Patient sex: M
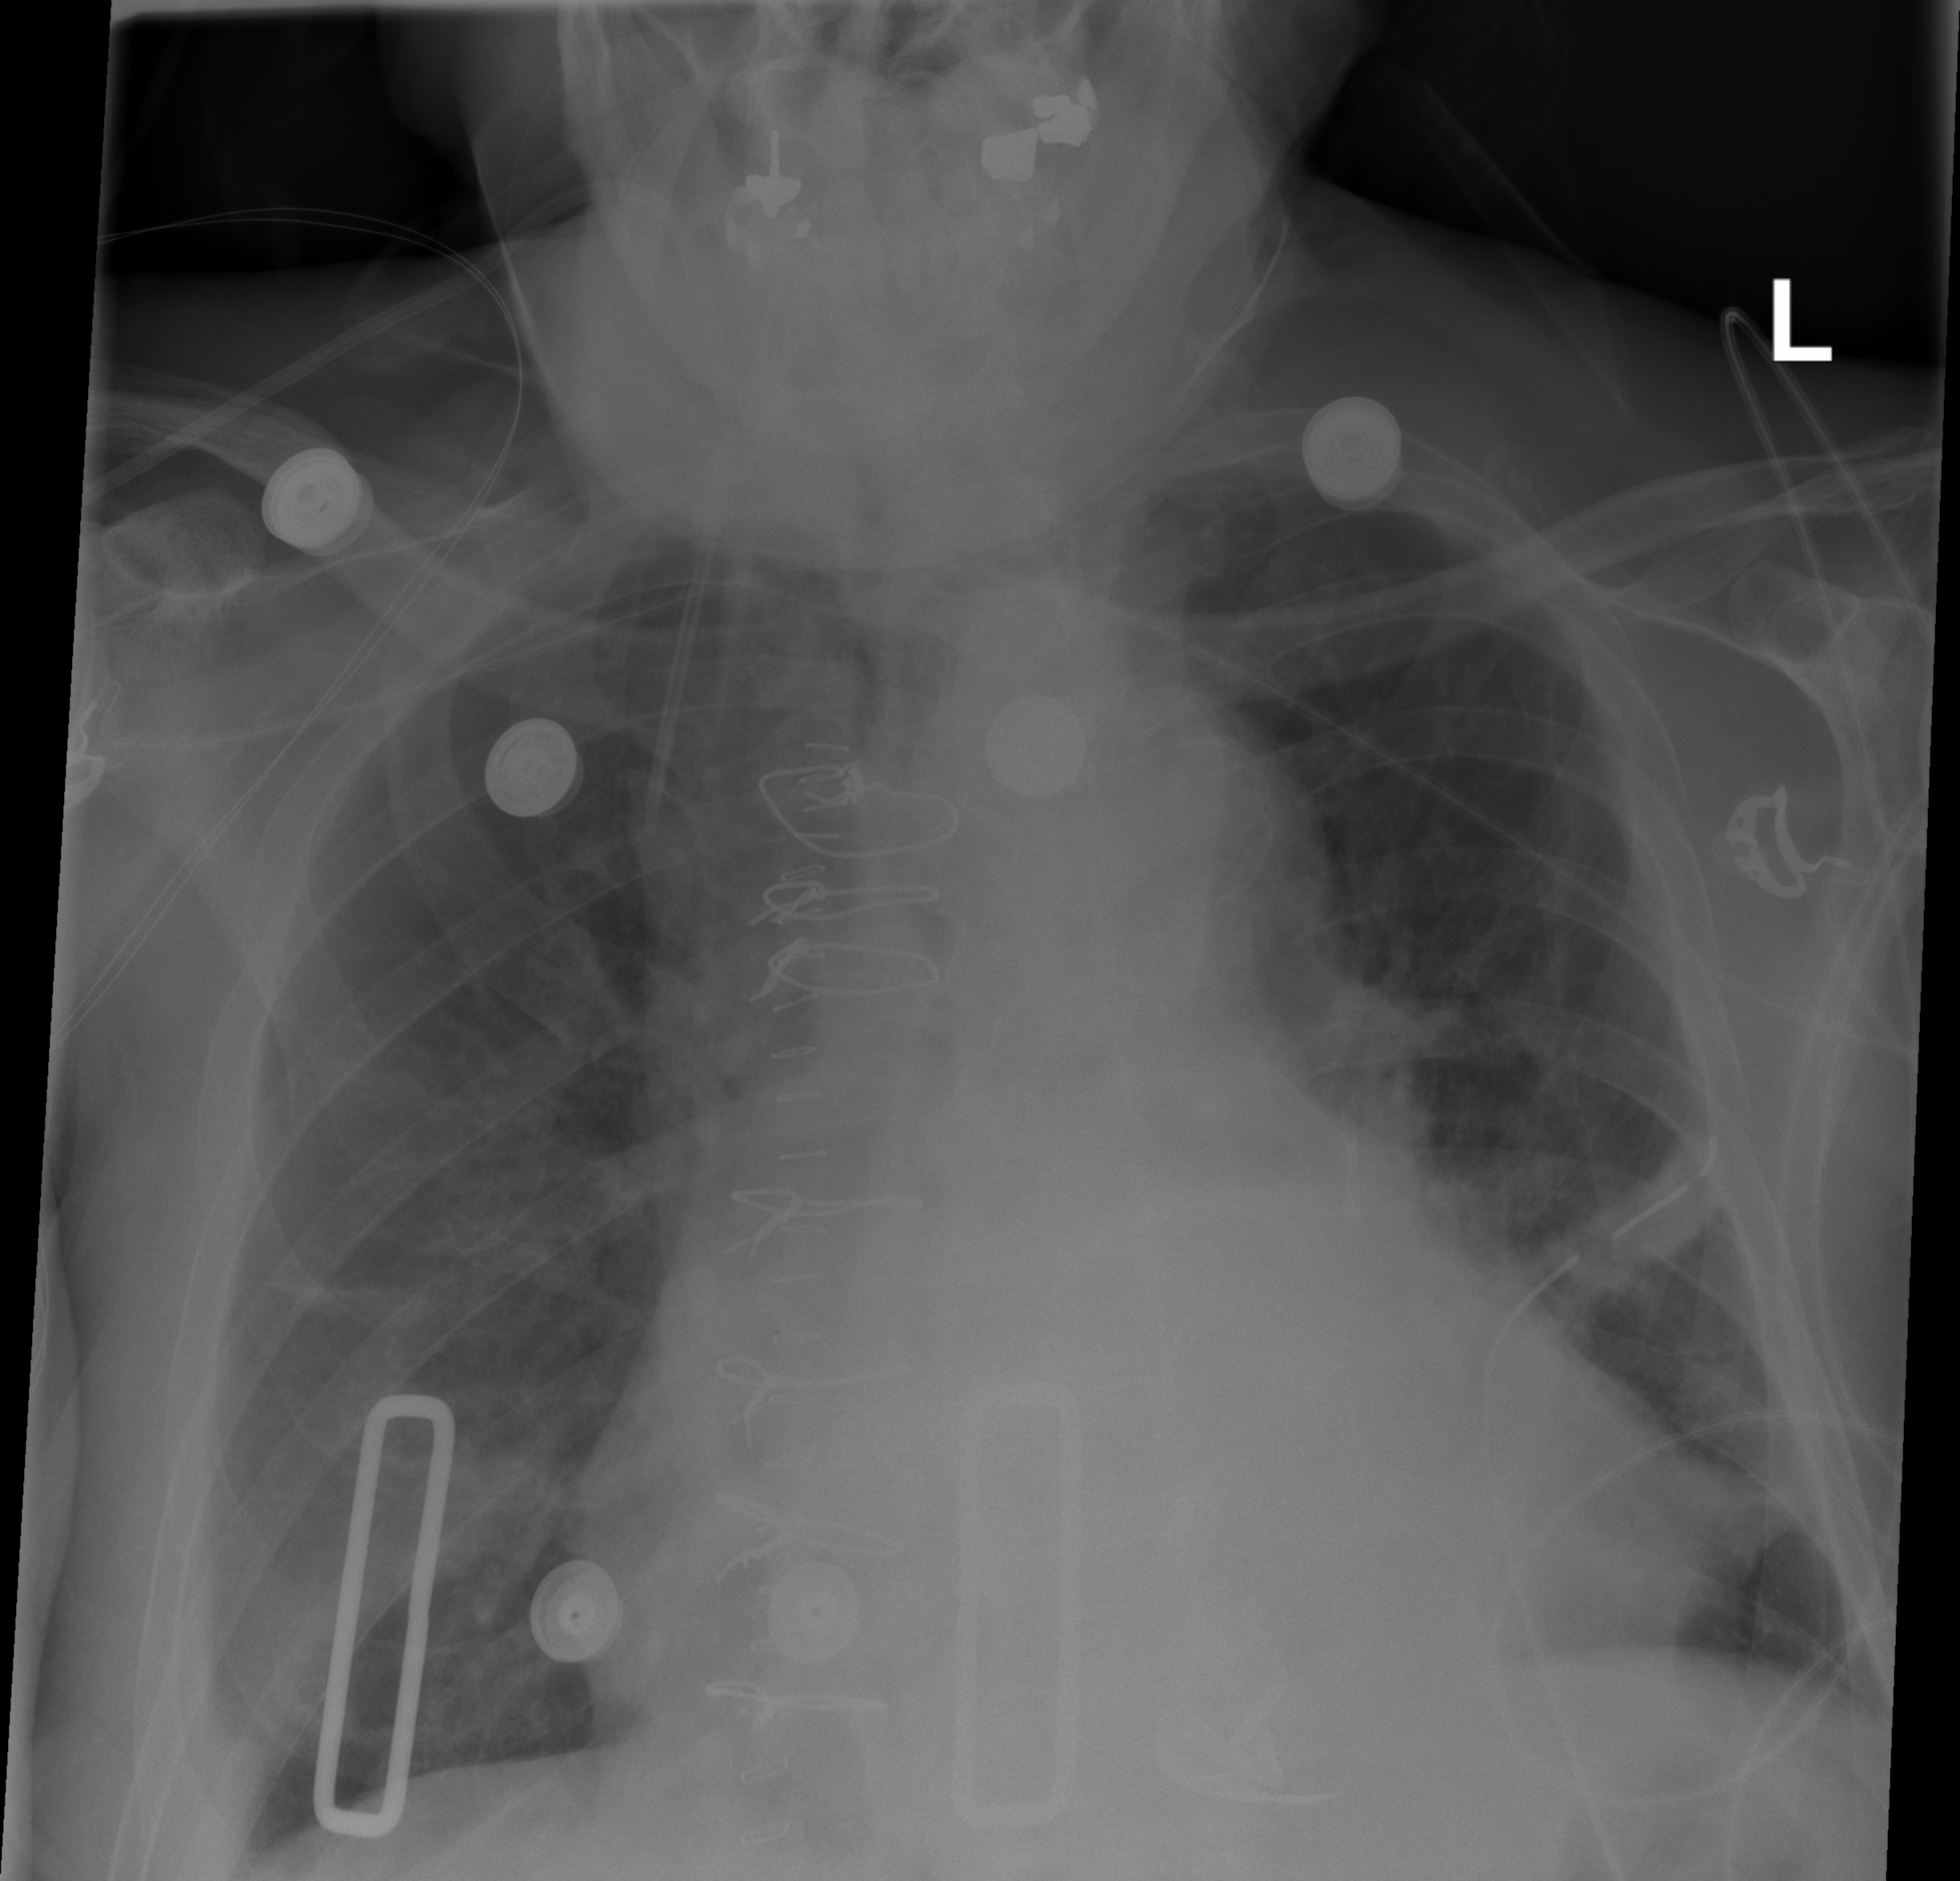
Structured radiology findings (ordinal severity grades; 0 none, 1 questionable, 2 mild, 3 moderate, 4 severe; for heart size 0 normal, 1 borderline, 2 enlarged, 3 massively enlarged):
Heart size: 2
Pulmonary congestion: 0
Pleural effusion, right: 0
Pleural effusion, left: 0
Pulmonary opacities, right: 0
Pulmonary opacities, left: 0
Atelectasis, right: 0
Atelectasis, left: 1